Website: apple
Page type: account-selection
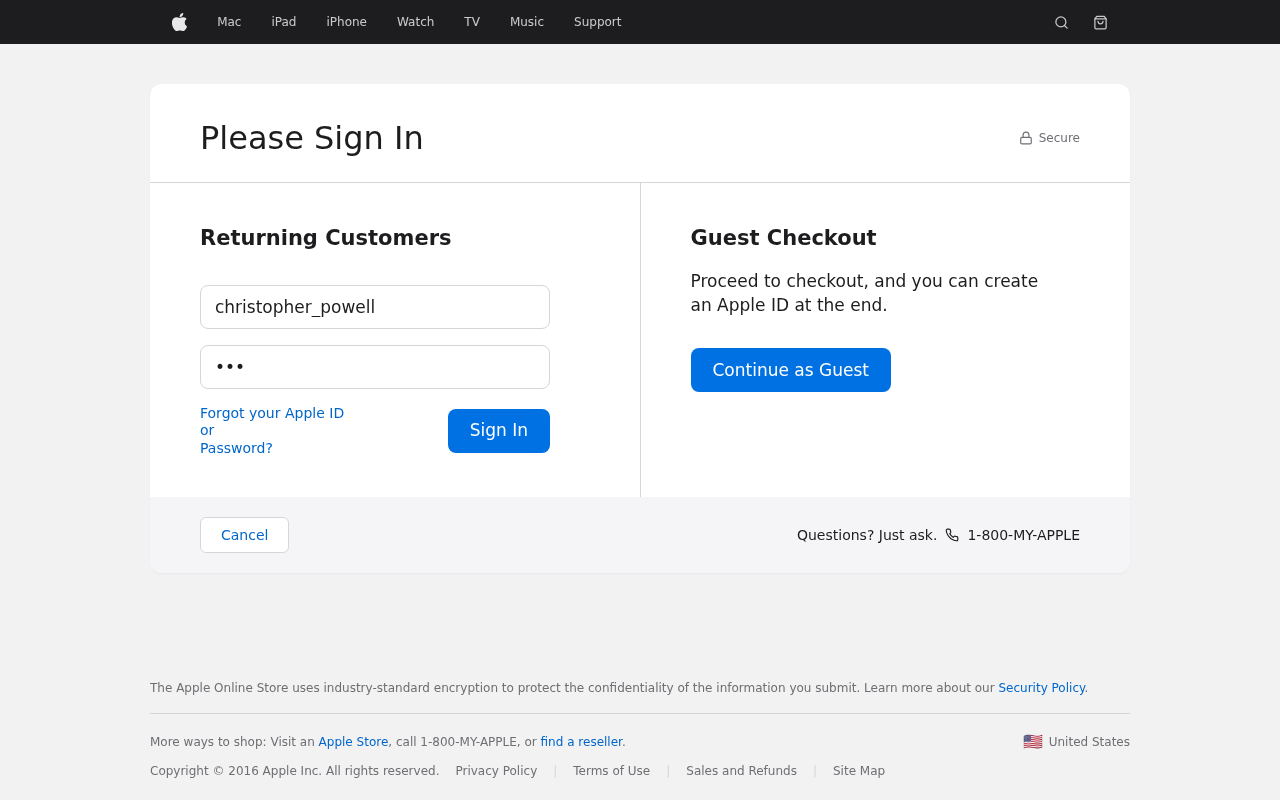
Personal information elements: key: PII_LOGIN_USERNAME
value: christopher_powell